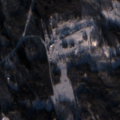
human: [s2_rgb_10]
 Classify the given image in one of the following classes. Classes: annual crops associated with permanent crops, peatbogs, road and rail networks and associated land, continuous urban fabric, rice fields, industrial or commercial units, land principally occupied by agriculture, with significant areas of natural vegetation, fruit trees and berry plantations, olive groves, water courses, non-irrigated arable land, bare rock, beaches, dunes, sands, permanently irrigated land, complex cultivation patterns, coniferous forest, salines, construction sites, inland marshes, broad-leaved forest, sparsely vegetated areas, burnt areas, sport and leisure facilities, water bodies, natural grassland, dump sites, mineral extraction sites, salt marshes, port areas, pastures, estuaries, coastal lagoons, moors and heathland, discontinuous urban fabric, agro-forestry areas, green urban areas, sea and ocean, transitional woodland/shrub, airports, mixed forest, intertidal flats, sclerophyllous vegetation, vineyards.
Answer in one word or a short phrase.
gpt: broad-leaved forest, mixed forest, transitional woodland/shrub